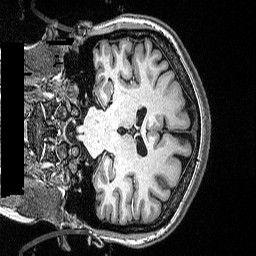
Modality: T1w
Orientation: coronal
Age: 36
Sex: female
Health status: ill
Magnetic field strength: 3 T
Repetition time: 2.53 s
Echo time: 0.00331 s